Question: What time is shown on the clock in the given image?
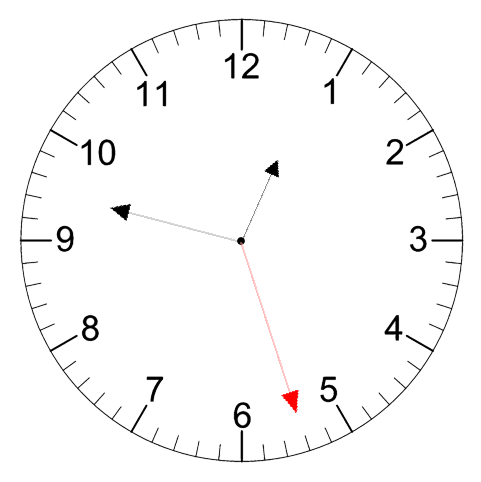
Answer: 12:47:27